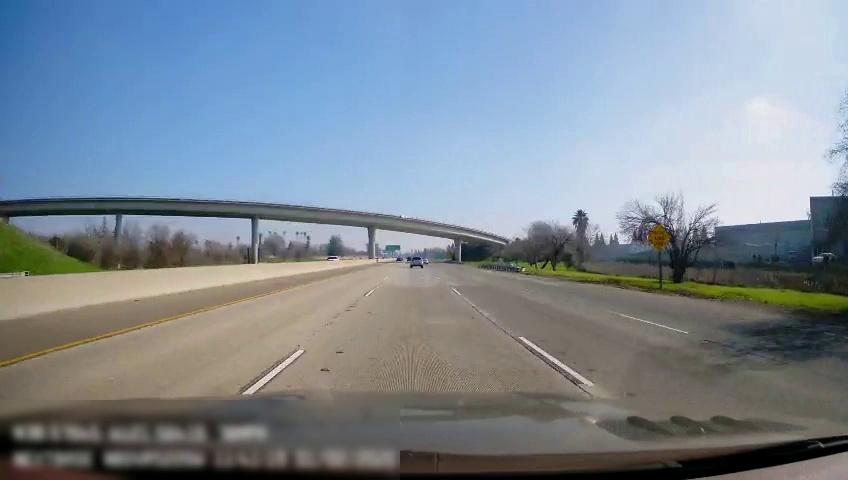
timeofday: Day
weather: Sunny
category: Vehicles | SUV
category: Drivable Space
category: Vehicles | SUV
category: Lanes | Current Lane
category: Lanes | Current Lane
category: Lanes | Current Lane
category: Lanes | Alternate Lane
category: Traffic | Signs
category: Traffic | Signs